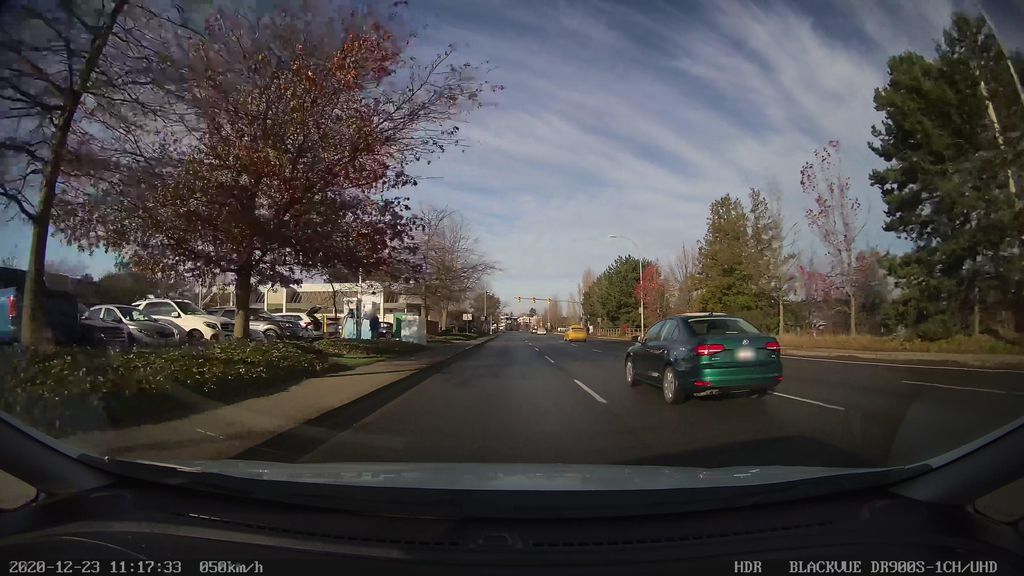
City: victoria